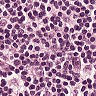
Metastatic tissue present: no